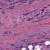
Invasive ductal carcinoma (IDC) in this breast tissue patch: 1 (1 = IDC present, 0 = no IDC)